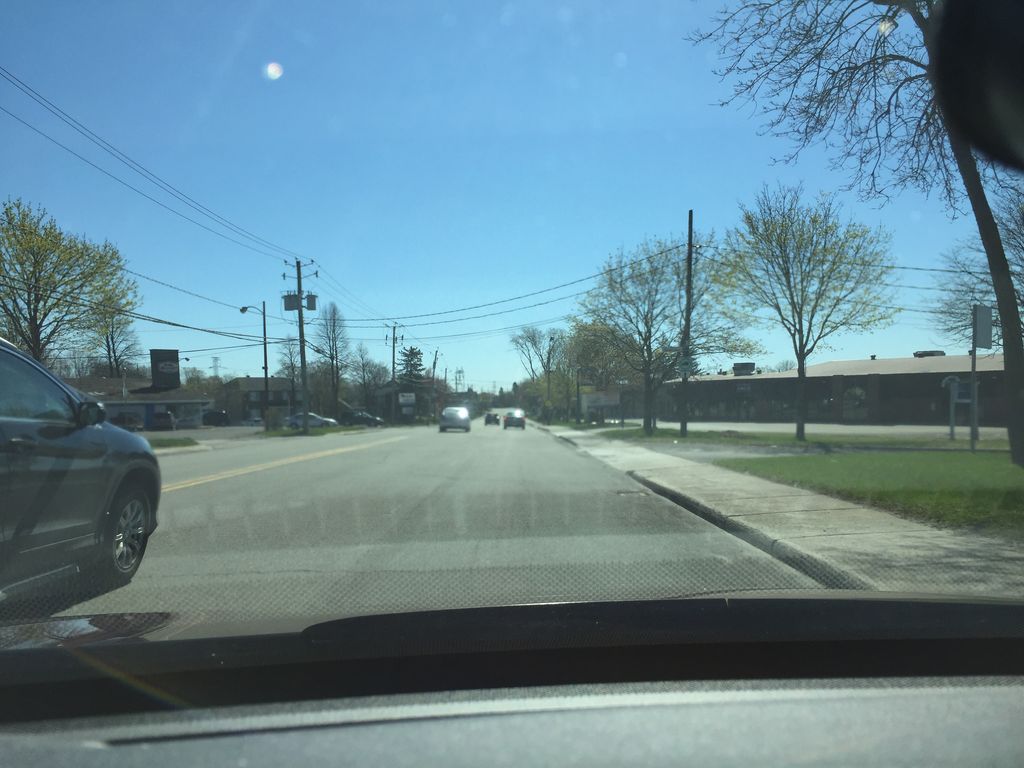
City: quebec_city